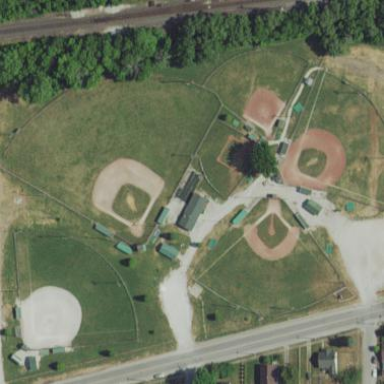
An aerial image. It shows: Baseball pitch for leisure and sports activities.